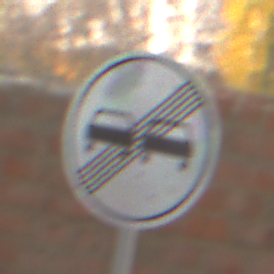
Verkehrszeichen: EndeUeberholverbot
Umgebung: Roofed, Suburban
Tageszeit: SunriseSunset
Wetter: Clear
Licht: Natural
Jahreszeit: NotSpecified
Kontrast: MediumContrast